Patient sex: M
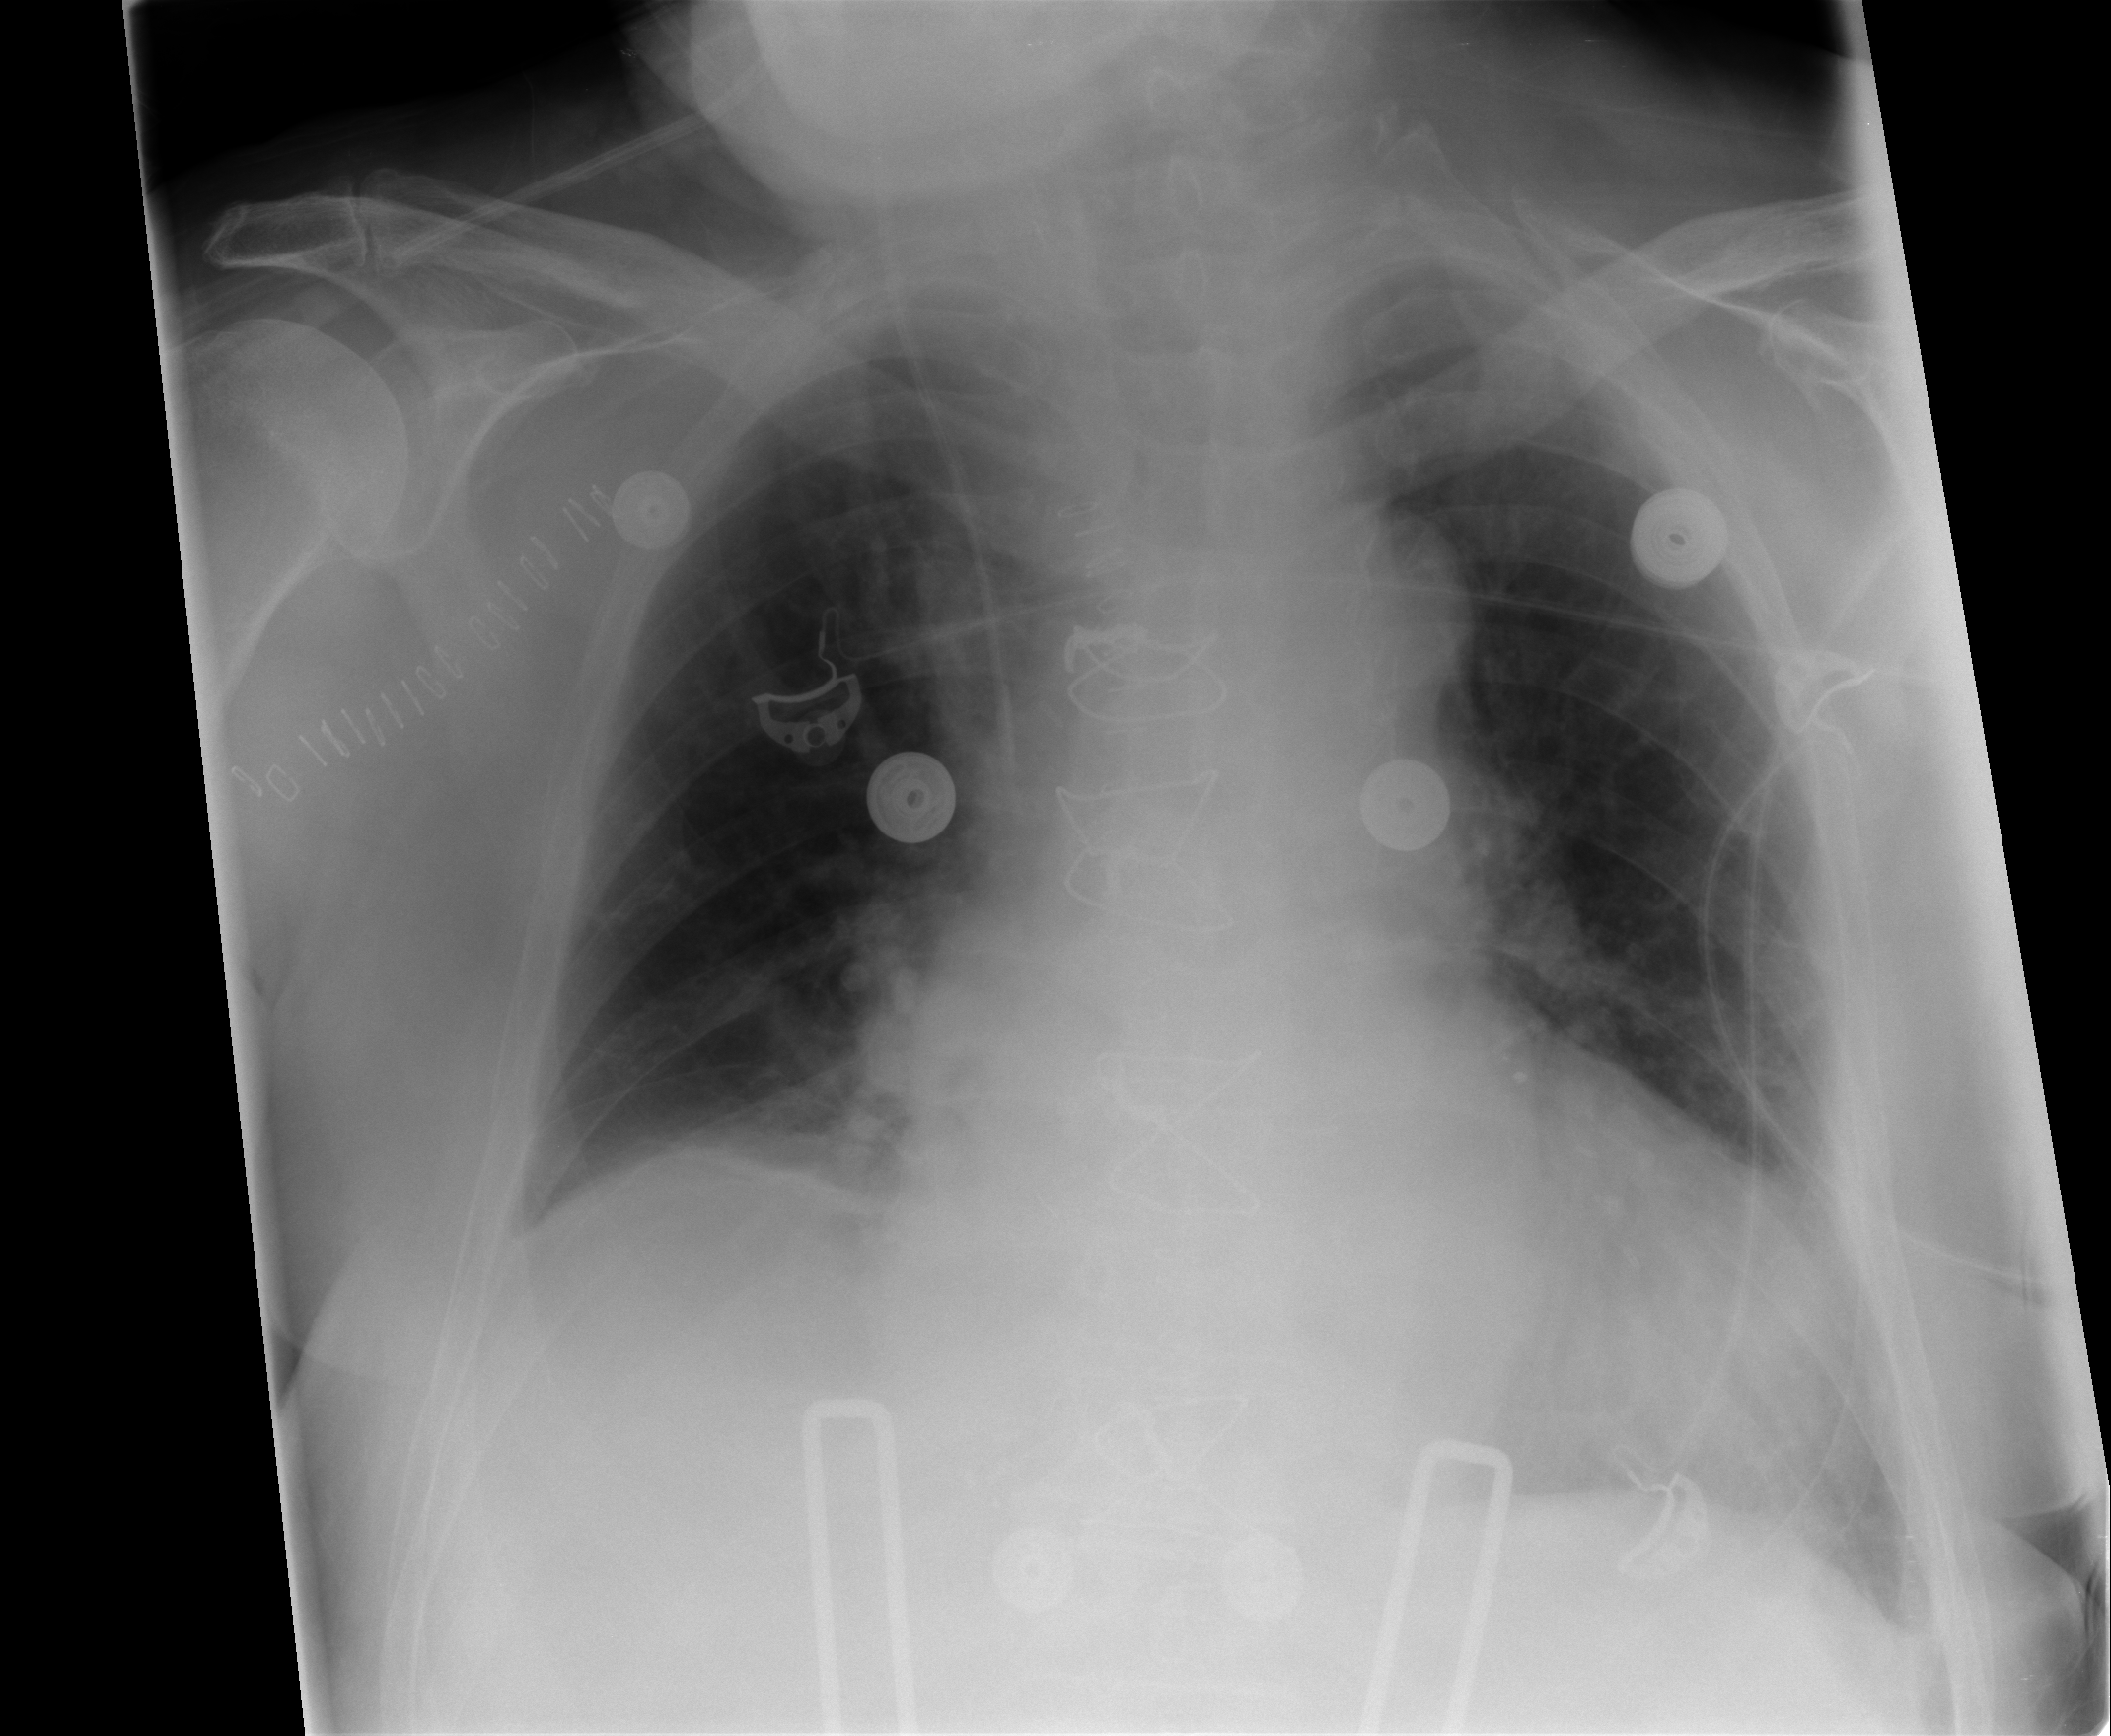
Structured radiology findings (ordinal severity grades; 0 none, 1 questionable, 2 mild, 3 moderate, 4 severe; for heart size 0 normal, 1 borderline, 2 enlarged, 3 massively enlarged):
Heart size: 2
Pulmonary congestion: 0
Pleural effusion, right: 2
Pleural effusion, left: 2
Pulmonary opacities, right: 0
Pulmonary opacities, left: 0
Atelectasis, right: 2
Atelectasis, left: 2